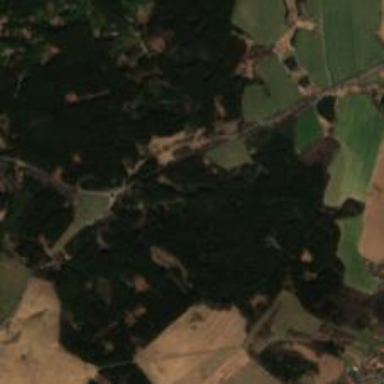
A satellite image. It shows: Dense forest.